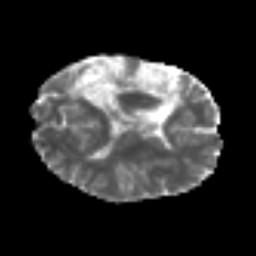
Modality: MD
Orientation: axial
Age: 39
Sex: female
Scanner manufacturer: siemens
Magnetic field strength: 3 T
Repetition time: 6.1 s
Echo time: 0.101 s